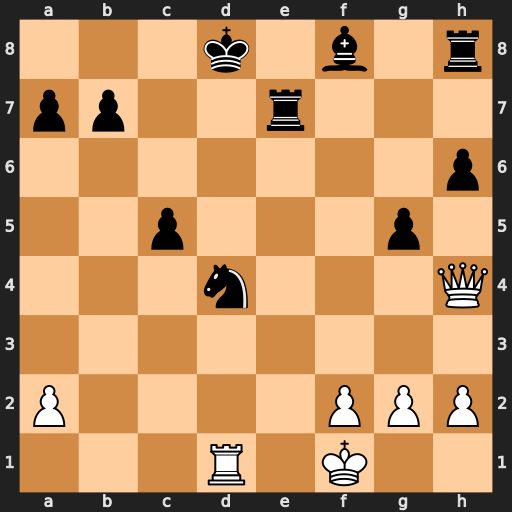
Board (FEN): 3k1b1r/pp2r3/7p/2p3p1/3n3Q/8/P4PPP/3R1K2
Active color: w
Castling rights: -
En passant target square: -
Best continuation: Rxd4+ cxd4 Qxd4+ Ke8 Qxh8